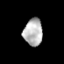
Tissue: prostate
Cell type: T cells
Senescence score: 0.3158
Nuclear area (px): 503
Mean DAPI intensity: 182.087